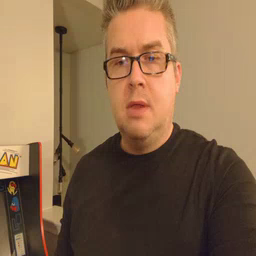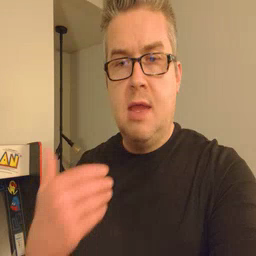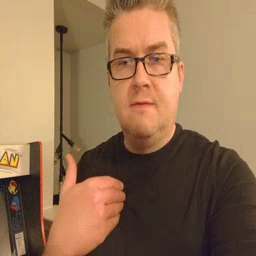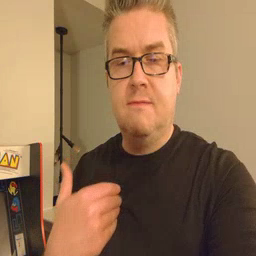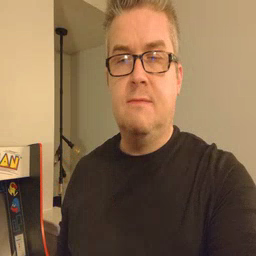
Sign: have